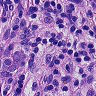
Metastatic tissue present: no